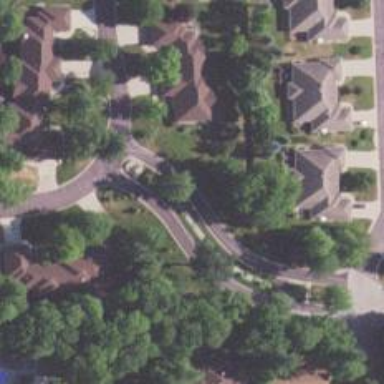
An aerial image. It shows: Residential road.